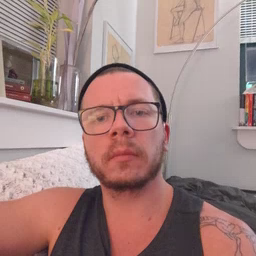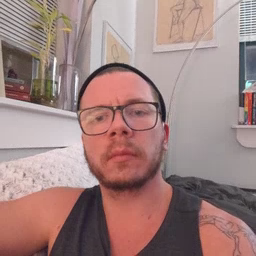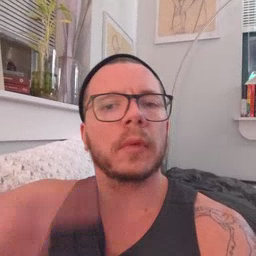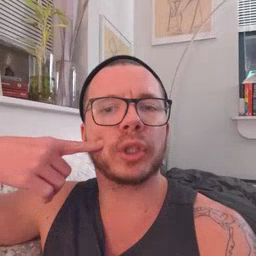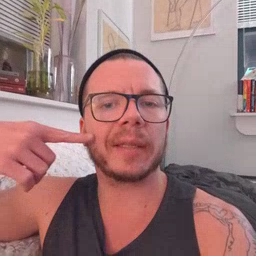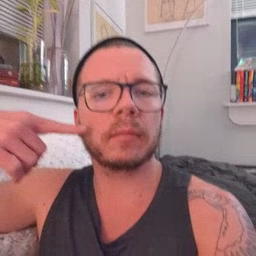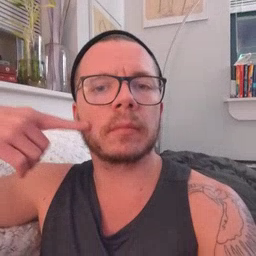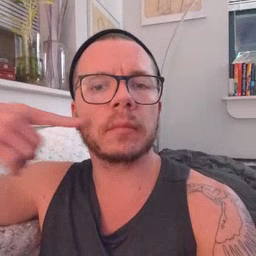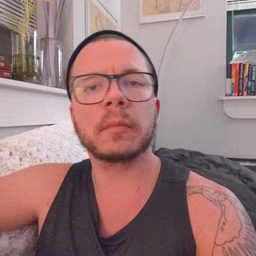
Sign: cheek